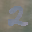
Label: 2